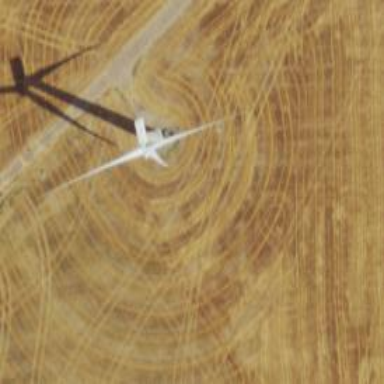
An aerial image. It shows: Wind generator using horizontal axis wind turbines.